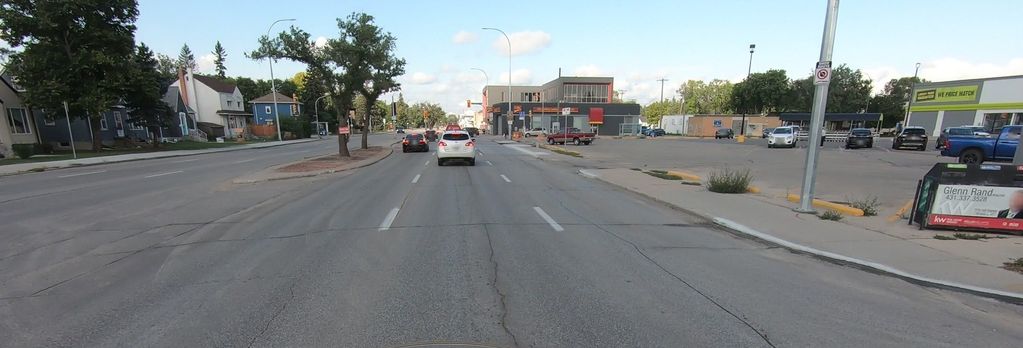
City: winnipeg